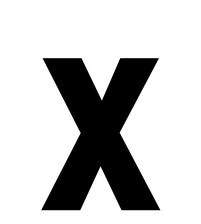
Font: Roboto_Condensed_SemiBold